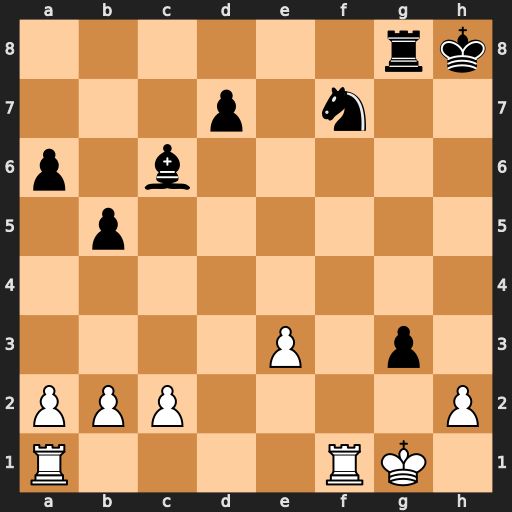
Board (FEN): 6rk/3p1n2/p1b5/1p6/8/4P1p1/PPP4P/R4RK1
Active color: w
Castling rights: -
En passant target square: -
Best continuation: Rxf7 gxh2+ Kxh2 Rg2+ Kh3